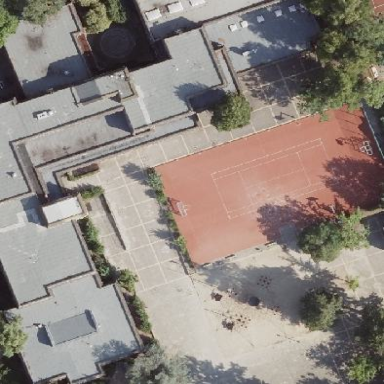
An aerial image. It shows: School.